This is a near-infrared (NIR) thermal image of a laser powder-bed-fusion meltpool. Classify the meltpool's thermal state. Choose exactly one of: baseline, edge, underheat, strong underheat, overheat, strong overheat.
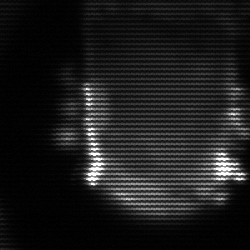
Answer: baseline